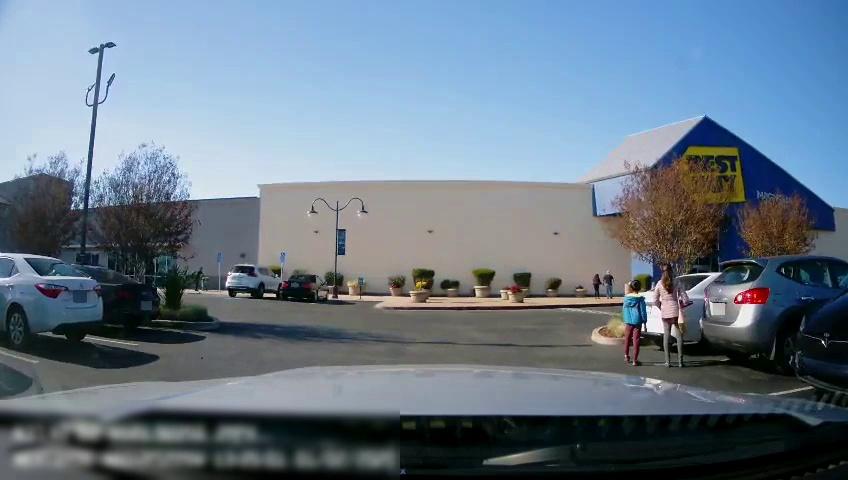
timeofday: Day
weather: Sunny
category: Drivable Space
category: Vehicles | Car
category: Vehicles | SUV
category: Pedestrians
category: Pedestrians
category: Pedestrians
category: Pedestrians
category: Vehicles | Car
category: Vehicles | Car
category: Vehicles | Car
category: Pedestrians
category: Vehicles | SUV
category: Vehicles | Car